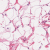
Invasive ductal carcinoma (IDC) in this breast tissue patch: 0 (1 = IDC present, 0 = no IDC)